Field crop: maize
Growth stage: 2
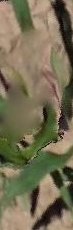
Species: maize